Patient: sex M, age 48
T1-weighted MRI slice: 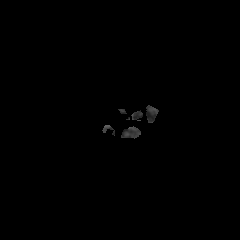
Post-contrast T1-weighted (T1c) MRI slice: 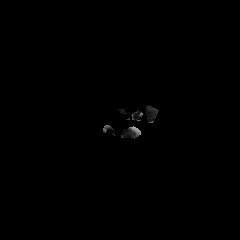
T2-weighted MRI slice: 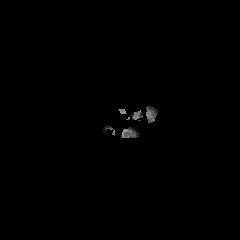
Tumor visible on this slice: no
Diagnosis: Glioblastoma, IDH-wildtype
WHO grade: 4